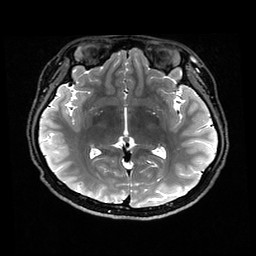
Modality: T2w
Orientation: coronal